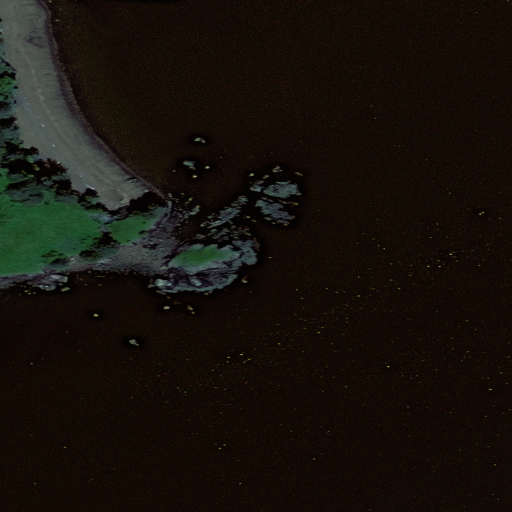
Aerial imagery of cape in Alaska named Orient Point containing only unknown